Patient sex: M
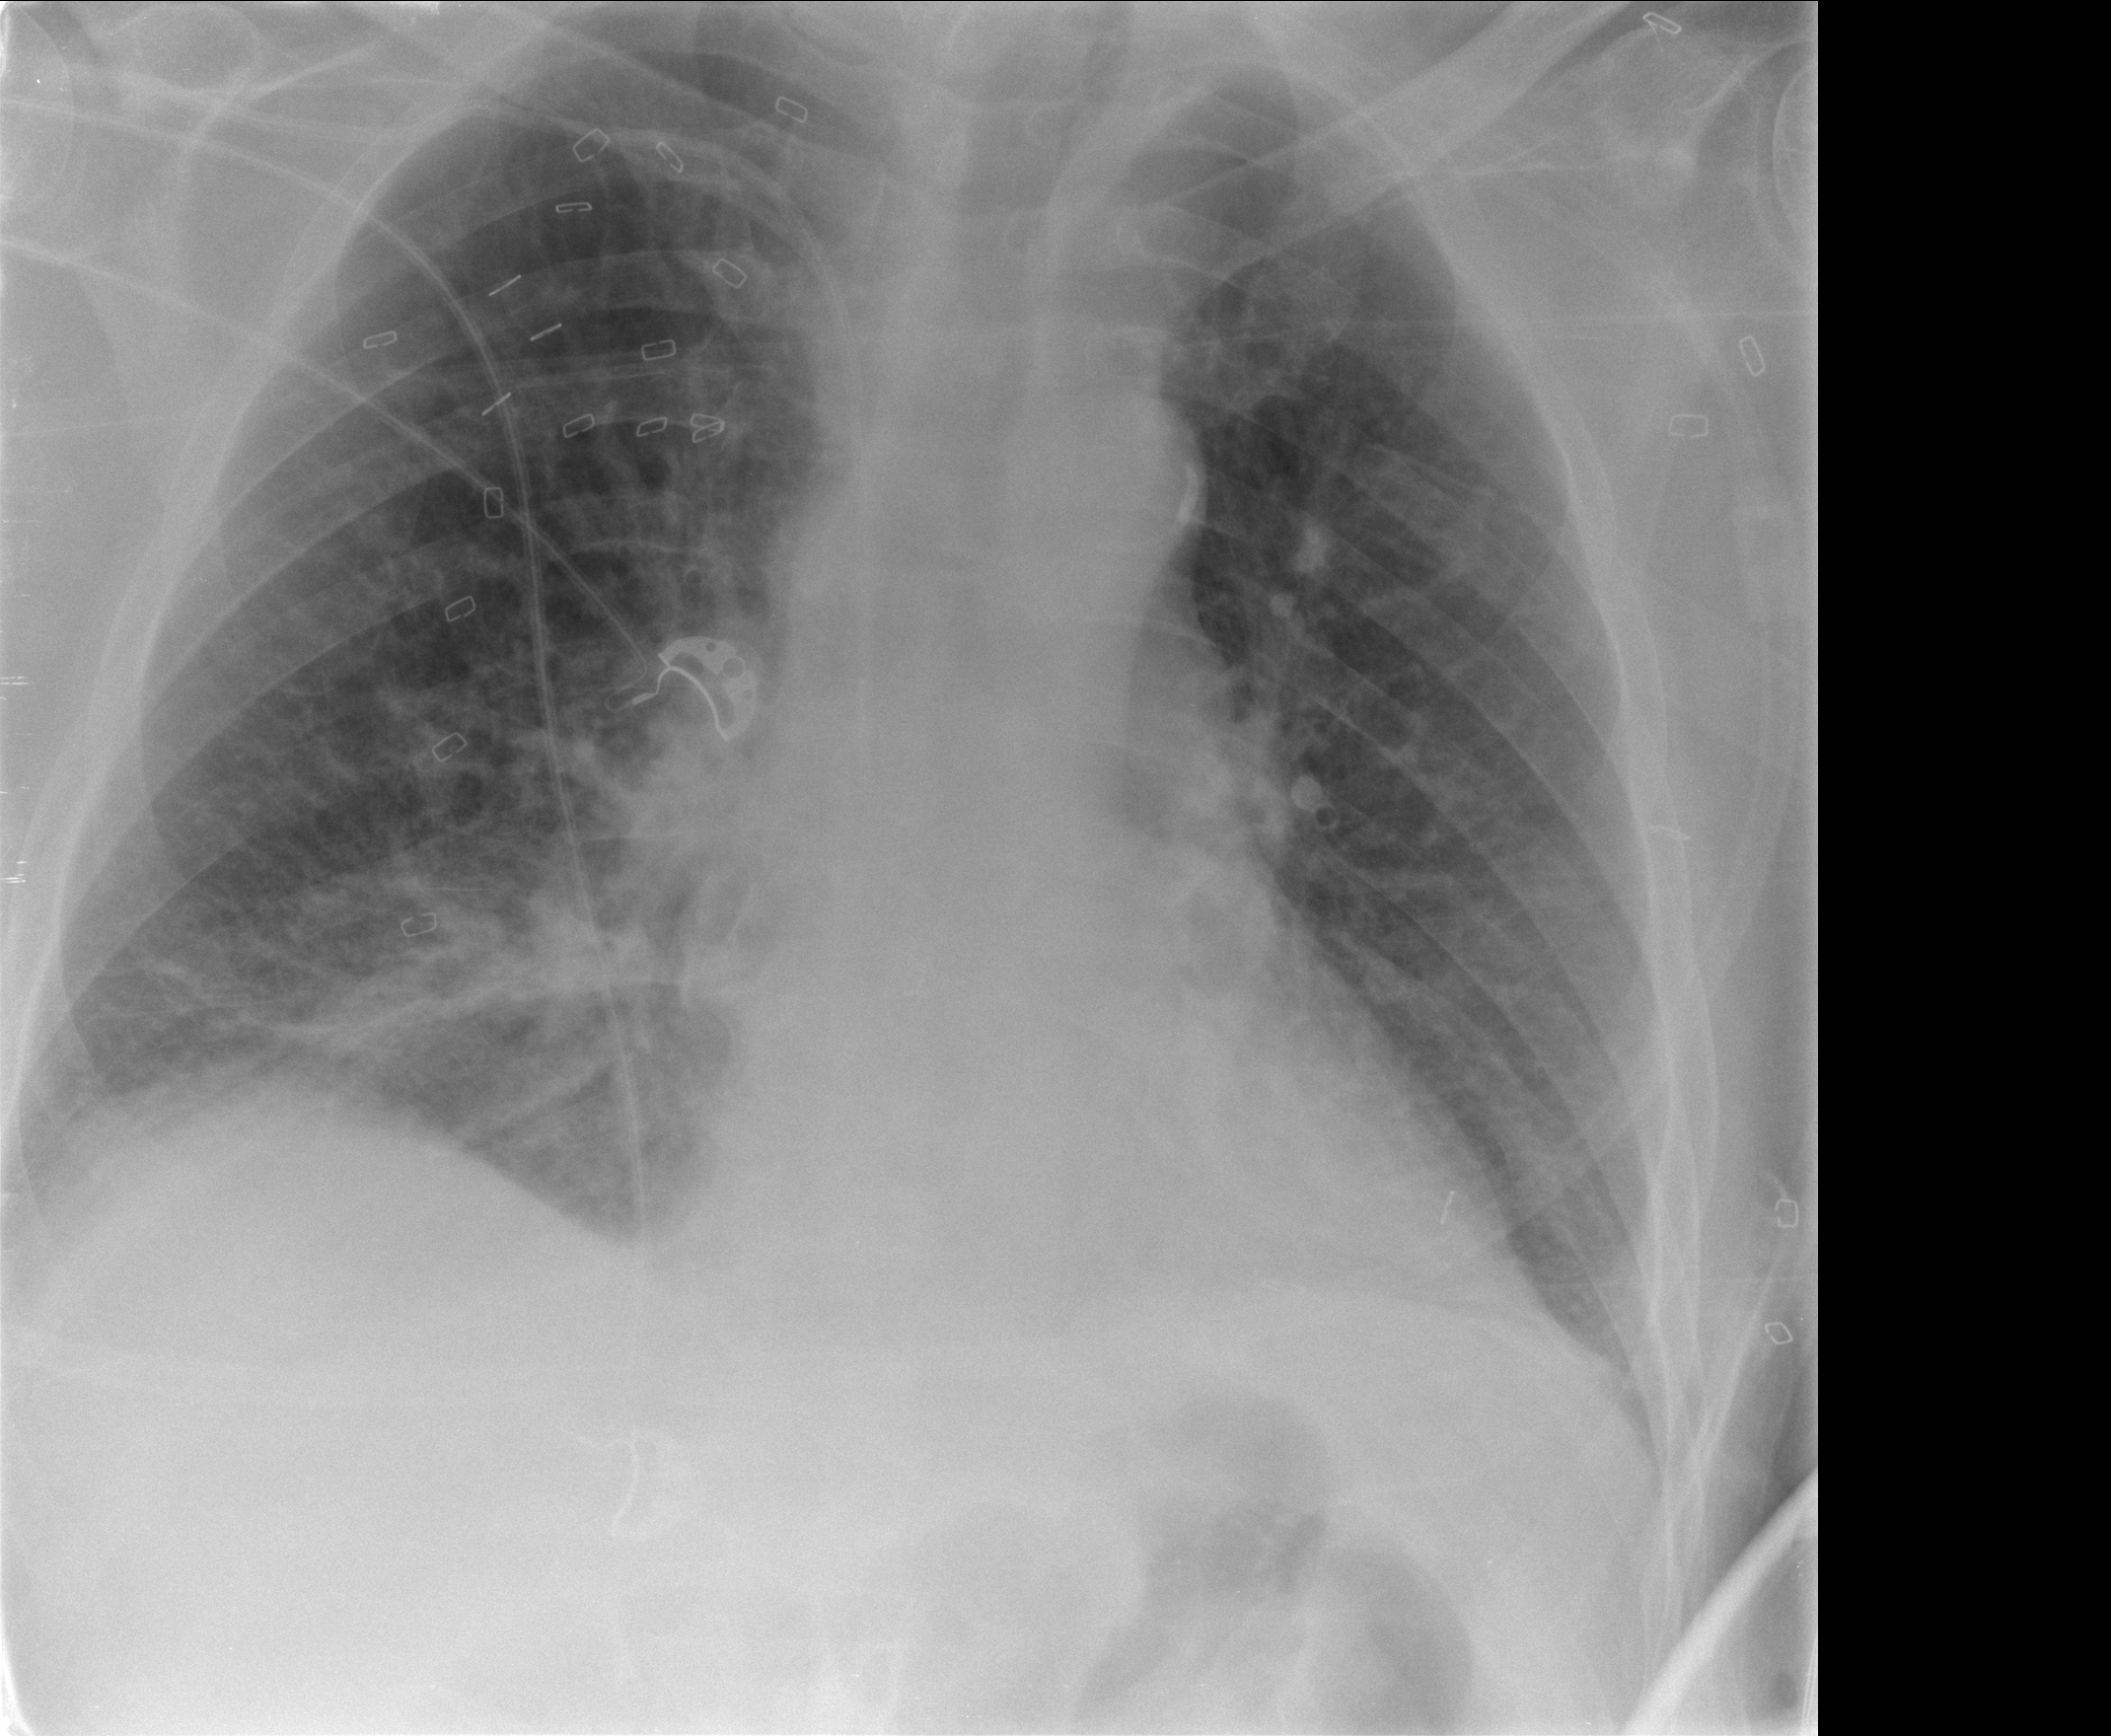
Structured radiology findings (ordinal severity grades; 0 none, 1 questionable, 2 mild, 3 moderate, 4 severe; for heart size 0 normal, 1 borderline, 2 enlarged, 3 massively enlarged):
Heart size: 0
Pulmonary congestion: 2
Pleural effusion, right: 2
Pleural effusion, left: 1
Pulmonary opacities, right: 2
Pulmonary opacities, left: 0
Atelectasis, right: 2
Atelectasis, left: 0